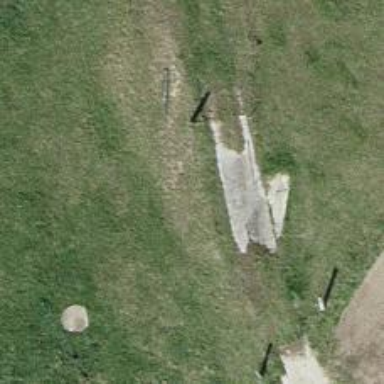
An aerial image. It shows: Grassy track with grade 5 track type.